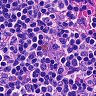
Metastatic tissue present: no